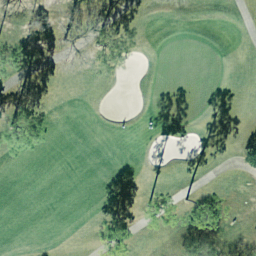
Label: golf course